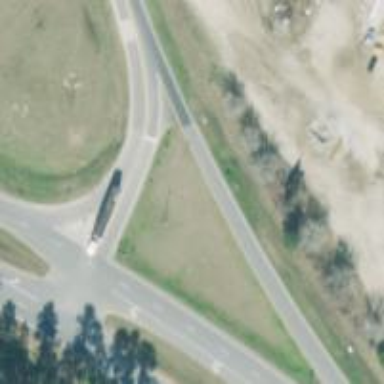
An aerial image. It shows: Asphalt trunk link road.